Question: I have a pretty simple console project with an entity model (containing two simple entities), two handmade POCOs and a handmade Context class. The program fires a simple query against the DB and everything including LazyLoading works fine.
As soon as i add another Entity data model (even if i add an empty one), the calls to CreateObjectSet in Ef2PlaygroundModel_3Container throw the following exception:
'''
Unhandled Exception: System.InvalidOperationException: Mapping and metadata information could not be found for EntityType 'EF2_Playground.Driver'.
at System.Data.Objects.ObjectContext.GetTypeUsage(Type entityCLRType)
at System.Data.Objects.ObjectContext.GetEntitySetFromContainer(EntityContainer container, Type entityCLRType, String exceptionParameterName)
at System.Data.Objects.ObjectContext.GetEntitySetForType(Type entityCLRType, String exceptionParameterName)
at System.Data.Objects.ObjectContext.CreateObjectSet[TEntity]()
at EF2_Playground.Ef2PlaygroundModel_3Container.get_Drivers() in C:\...\Ef2PlaygroundModel_3Pocos.cs:line 64
at EF2_Playground.Program.Main(String[] args) in C:\...\Program.cs:line 15
'''
Does anyone have an idea about what is going wrong here?
---
## That is the working project:

Code Generation Strategy is set to "None"
'''
<?xml version="1.0" encoding="utf-8"?>
<edmx:Edmx Version="2.0" xmlns:edmx="http://schemas.microsoft.com/ado/2008/10/edmx">
<!-- EF Runtime content -->
<edmx:Runtime>
<!-- SSDL content -->
<edmx:StorageModels>
<Schema Namespace="Ef2PlaygroundModel_3.Store" Alias="Self" Provider="System.Data.SqlClient" ProviderManifestToken="2008" xmlns:store="http://schemas.microsoft.com/ado/2007/12/edm/EntityStoreSchemaGenerator" xmlns="http://schemas.microsoft.com/ado/2009/02/edm/ssdl">
<EntityContainer Name="Ef2PlaygroundModel_3StoreContainer">
<EntitySet Name="Cars" EntityType="Ef2PlaygroundModel_3.Store.Cars" store:Type="Tables" Schema="dbo"/>
<EntitySet Name="Drivers" EntityType="Ef2PlaygroundModel_3.Store.Drivers" store:Type="Tables" Schema="dbo"/>
<EntitySet Name="CarDriver" EntityType="Ef2PlaygroundModel_3.Store.CarDriver" store:Type="Tables" Schema="dbo"/>
<AssociationSet Name="FK_CarDriver_Car" Association="Ef2PlaygroundModel_3.Store.FK_CarDriver_Car">
<End Role="Car" EntitySet="Cars"/>
<End Role="CarDriver" EntitySet="CarDriver"/>
</AssociationSet>
<AssociationSet Name="FK_CarDriver_Driver" Association="Ef2PlaygroundModel_3.Store.FK_CarDriver_Driver">
<End Role="Driver" EntitySet="Drivers"/>
<End Role="CarDriver" EntitySet="CarDriver"/>
</AssociationSet>
</EntityContainer>
<EntityType Name="Cars">
<Key>
<PropertyRef Name="Id"/>
</Key>
<Property Name="Id" Type="int" StoreGeneratedPattern="Identity" Nullable="false"/>
<Property Name="Brand" Type="nvarchar(max)" Nullable="false"/>
<Property Name="Model" Type="nvarchar(max)" Nullable="false"/>
<Property Name="ReleaseDate" Type="datetime" Nullable="true"/>
</EntityType>
<EntityType Name="Drivers">
<Key>
<PropertyRef Name="Id"/>
</Key>
<Property Name="Id" Type="int" StoreGeneratedPattern="Identity" Nullable="false"/>
<Property Name="Name" Type="nvarchar(max)" Nullable="false"/>
</EntityType>
<EntityType Name="CarDriver">
<Key>
<PropertyRef Name="Cars_Id"/>
<PropertyRef Name="Drivers_Id"/>
</Key>
<Property Name="Cars_Id" Type="int" Nullable="false"/>
<Property Name="Drivers_Id" Type="int" Nullable="false"/>
</EntityType>
<Association Name="FK_CarDriver_Car">
<End Role="Car" Type="Ef2PlaygroundModel_3.Store.Cars" Multiplicity="1"/>
<End Role="CarDriver" Type="Ef2PlaygroundModel_3.Store.CarDriver" Multiplicity="*"/>
<ReferentialConstraint>
<Principal Role="Car">
<PropertyRef Name="Id"/>
</Principal>
<Dependent Role="CarDriver">
<PropertyRef Name="Cars_Id"/>
</Dependent>
</ReferentialConstraint>
</Association>
<Association Name="FK_CarDriver_Driver">
<End Role="CarDriver" Type="Ef2PlaygroundModel_3.Store.CarDriver" Multiplicity="*"/>
<End Role="Driver" Type="Ef2PlaygroundModel_3.Store.Drivers" Multiplicity="1"/>
<ReferentialConstraint>
<Principal Role="Driver">
<PropertyRef Name="Id"/>
</Principal>
<Dependent Role="CarDriver">
<PropertyRef Name="Drivers_Id"/>
</Dependent>
</ReferentialConstraint>
</Association>
</Schema>
</edmx:StorageModels>
<!-- CSDL content -->
<edmx:ConceptualModels>
<Schema xmlns="http://schemas.microsoft.com/ado/2008/09/edm" xmlns:cg="http://schemas.microsoft.com/ado/2006/04/codegeneration" xmlns:store="http://schemas.microsoft.com/ado/2007/12/edm/EntityStoreSchemaGenerator" Namespace="Ef2PlaygroundModel_3" Alias="Self" xmlns:annotation="http://schemas.microsoft.com/ado/2009/02/edm/annotation">
<EntityContainer Name="Ef2PlaygroundModel_3Container" annotation:LazyLoadingEnabled="true">
<EntitySet Name="Cars" EntityType="Ef2PlaygroundModel_3.Car"/>
<EntitySet Name="Drivers" EntityType="Ef2PlaygroundModel_3.Driver"/>
<AssociationSet Name="CarDriver" Association="Ef2PlaygroundModel_3.CarDriver">
<End Role="Car" EntitySet="Cars"/>
<End Role="Driver" EntitySet="Drivers"/>
</AssociationSet>
</EntityContainer>
<EntityType Name="Car">
<Key>
<PropertyRef Name="Id"/>
</Key>
<Property Type="Int32" Name="Id" Nullable="false" annotation:StoreGeneratedPattern="Identity"/>
<Property Type="String" Name="Brand" Nullable="false"/>
<Property Type="String" Name="Model" Nullable="false"/>
<Property Type="DateTime" Name="ReleaseDate" Nullable="true"/>
<NavigationProperty Name="Drivers" Relationship="Ef2PlaygroundModel_3.CarDriver" FromRole="Car" ToRole="Driver"/>
</EntityType>
<EntityType Name="Driver">
<Key>
<PropertyRef Name="Id"/>
</Key>
<Property Type="Int32" Name="Id" Nullable="false" annotation:StoreGeneratedPattern="Identity"/>
<Property Type="String" Name="Name" Nullable="false"/>
<NavigationProperty Name="Cars" Relationship="Ef2PlaygroundModel_3.CarDriver" FromRole="Driver" ToRole="Car"/>
</EntityType>
<Association Name="CarDriver">
<End Type="Ef2PlaygroundModel_3.Car" Role="Car" Multiplicity="*"/>
<End Type="Ef2PlaygroundModel_3.Driver" Role="Driver" Multiplicity="*"/>
</Association>
</Schema>
</edmx:ConceptualModels>
<!-- C-S mapping content -->
<edmx:Mappings>
<Mapping Space="C-S" xmlns="http://schemas.microsoft.com/ado/2008/09/mapping/cs">
<EntityContainerMapping StorageEntityContainer="Ef2PlaygroundModel_3StoreContainer" CdmEntityContainer="Ef2PlaygroundModel_3Container">
<EntitySetMapping Name="Cars">
<EntityTypeMapping TypeName="IsTypeOf(Ef2PlaygroundModel_3.Car)">
<MappingFragment StoreEntitySet="Cars">
<ScalarProperty Name="Id" ColumnName="Id"/>
<ScalarProperty Name="Brand" ColumnName="Brand"/>
<ScalarProperty Name="Model" ColumnName="Model"/>
<ScalarProperty Name="ReleaseDate" ColumnName="ReleaseDate"/>
</MappingFragment>
</EntityTypeMapping>
</EntitySetMapping>
<EntitySetMapping Name="Drivers">
<EntityTypeMapping TypeName="IsTypeOf(Ef2PlaygroundModel_3.Driver)">
<MappingFragment StoreEntitySet="Drivers">
<ScalarProperty Name="Id" ColumnName="Id"/>
<ScalarProperty Name="Name" ColumnName="Name"/>
</MappingFragment>
</EntityTypeMapping>
</EntitySetMapping>
<AssociationSetMapping Name="CarDriver" TypeName="Ef2PlaygroundModel_3.CarDriver" StoreEntitySet="CarDriver">
<EndProperty Name="Car">
<ScalarProperty Name="Id" ColumnName="Cars_Id"/>
</EndProperty>
<EndProperty Name="Driver">
<ScalarProperty Name="Id" ColumnName="Drivers_Id"/>
</EndProperty>
</AssociationSetMapping>
</EntityContainerMapping>
</Mapping>
</edmx:Mappings>
</edmx:Runtime>
<!-- EF Designer content (DO NOT EDIT MANUALLY BELOW HERE) -->
<edmx:Designer xmlns="http://schemas.microsoft.com/ado/2008/10/edmx">
<edmx:Connection>
<DesignerInfoPropertySet>
<DesignerProperty Name="MetadataArtifactProcessing" Value="EmbedInOutputAssembly"/>
</DesignerInfoPropertySet>
</edmx:Connection>
<edmx:Options>
<DesignerInfoPropertySet>
<DesignerProperty Name="ValidateOnBuild" Value="true"/>
<DesignerProperty Name="EnablePluralization" Value="False"/>
<DesignerProperty Name="CodeGenerationStrategy" Value="None"/>
</DesignerInfoPropertySet>
</edmx:Options>
<!-- Diagram content (shape and connector positions) -->
<edmx:Diagrams>
<Diagram Name="Ef2PlaygroundModel_3">
<EntityTypeShape EntityType="Ef2PlaygroundModel_3.Car" Width="1.5" PointX="3.25" PointY="1.625" Height="1.787985026041667"/>
<EntityTypeShape EntityType="Ef2PlaygroundModel_3.Driver" Width="1.5" PointX="5.375" PointY="1.625" Height="<PHONE>"/>
<AssociationConnector Association="Ef2PlaygroundModel_3.CarDriver">
<ConnectorPoint PointX="4.75" PointY="2.422841796875"/>
<ConnectorPoint PointX="5.375" PointY="2.422841796875"/>
</AssociationConnector>
</Diagram>
</edmx:Diagrams>
</edmx:Designer>
</edmx:Edmx>
'''
'''
<configuration>
<connectionStrings>
<add
name="Ef2PlaygroundModel_3Container"
connectionString="metadata=res://*/Ef2PlaygroundModel_3.csdl|res://*/Ef2PlaygroundModel_3.ssdl|res://*/Ef2PlaygroundModel_3.msl;provider=System.Data.SqlClient;provider connection string=&quot;Data Source=.\SqlExpress;Initial Catalog=Ef2PlaygroundModel_3;Integrated Security=True;MultipleActiveResultSets=True&quot;"
providerName="System.Data.EntityClient"
/>
</connectionStrings>
</configuration>
'''
'''
using System;
using System.Collections.Generic;
using System.Data.Objects;
namespace EF2_Playground
{
public class Car
{
public Car()
{
Drivers = new List<Driver>();
}
public int Id { get; set; }
public string Brand { get; set; }
public string Model { get; set; }
public DateTime? ReleaseDate { get; set; }
public virtual List<Driver> Drivers { get; private set; }
}
public class Driver
{
public Driver()
{
Cars = new List<Car>();
}
public int Id { get; set; }
public string Name { get; set; }
public virtual List<Car> Cars { get; private set; }
}
public class Ef2PlaygroundModel_3Container : ObjectContext
{
public Ef2PlaygroundModel_3Container()
: base("name=Ef2PlaygroundModel_3Container")
{
ContextOptions.LazyLoadingEnabled = true;
}
public IObjectSet<Car> Cars
{
get { return CreateObjectSet<Car>(); }
}
public IObjectSet<Driver> Drivers
{
get { return CreateObjectSet<Driver>(); }
}
}
}
'''
'''
using System;
namespace EF2_Playground
{
class Program
{
static void Main(string[] args)
{
using (var ctx = new Ef2PlaygroundModel_3Container())
{
foreach (var driver in ctx.Drivers)
{
Console.WriteLine(driver.Name);
foreach (var car in driver.Cars)
{
Console.WriteLine(" drives a {0} - {1} (released on {2})", car.Brand, car.Model, car.ReleaseDate);
}
}
}
}
}
}
'''
'''
<?xml version="1.0" encoding="utf-8"?>
<edmx:Edmx Version="2.0" xmlns:edmx="http://schemas.microsoft.com/ado/2008/10/edmx">
<!-- EF Runtime content -->
<edmx:Runtime>
<!-- SSDL content -->
<edmx:StorageModels>
<Schema xmlns="http://schemas.microsoft.com/ado/2009/02/edm/ssdl" Namespace="Model1.Store" Alias="Self" Provider="System.Data.SqlClient" ProviderManifestToken="2005">
<EntityContainer Name="Model1TargetContainer">
</EntityContainer>
</Schema>
</edmx:StorageModels>
<!-- CSDL content -->
<edmx:ConceptualModels>
<Schema xmlns="http://schemas.microsoft.com/ado/2008/09/edm" xmlns:cg="http://schemas.microsoft.com/ado/2006/04/codegeneration" xmlns:store="http://schemas.microsoft.com/ado/2007/12/edm/EntityStoreSchemaGenerator" Namespace="Model1" Alias="Self" xmlns:annotation="http://schemas.microsoft.com/ado/2009/02/edm/annotation">
<EntityContainer Name="Model1Container" annotation:LazyLoadingEnabled="true">
</EntityContainer>
</Schema>
</edmx:ConceptualModels>
<!-- C-S mapping content -->
<edmx:Mappings>
<Mapping xmlns="http://schemas.microsoft.com/ado/2008/09/mapping/cs" Space="C-S">
<Alias Key="Model" Value="Model1"/>
<Alias Key="Target" Value="Model1.Store"/>
<EntityContainerMapping CdmEntityContainer="Model1Container" StorageEntityContainer="Model1TargetContainer">
</EntityContainerMapping>
</Mapping>
</edmx:Mappings>
</edmx:Runtime>
<!-- EF Designer content (DO NOT EDIT MANUALLY BELOW HERE) -->
<edmx:Designer xmlns="http://schemas.microsoft.com/ado/2008/10/edmx">
<edmx:Connection>
<DesignerInfoPropertySet>
<DesignerProperty Name="MetadataArtifactProcessing" Value="EmbedInOutputAssembly"/>
</DesignerInfoPropertySet>
</edmx:Connection>
<edmx:Options>
<DesignerInfoPropertySet>
<DesignerProperty Name="ValidateOnBuild" Value="true"/>
<DesignerProperty Name="EnablePluralization" Value="False"/>
</DesignerInfoPropertySet>
</edmx:Options>
<!-- Diagram content (shape and connector positions) -->
<edmx:Diagrams>
<Diagram Name="Model1"/>
</edmx:Diagrams>
</edmx:Designer>
</edmx:Edmx>
'''
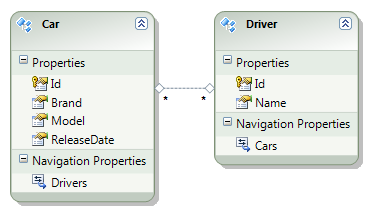
Answer: Ok, i guess i've got it. I reduced the second model (the one that brakes the project) to the following:
'''
using System.Data.Objects.DataClasses;
[assembly: EdmSchemaAttribute()]
'''
Bang! The well known exception appears.
As in so many cases, reading the <URL> helps:
> Mapping POCO entities is not supported if any mapping attributes are applied to custom data classes, including EdmSchemaAttribute at the assembly level.
Sure, i do not literally add mapping attributes to CUSTOM data classes but that doesn't matter for the EdmSchemaAttribute since that one lives on the assembly level.
Adding the second non-POCO model causes code generation resulting in a class that contains (at least) the EdmSchemaAttribute and that is not supported.